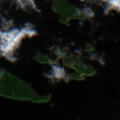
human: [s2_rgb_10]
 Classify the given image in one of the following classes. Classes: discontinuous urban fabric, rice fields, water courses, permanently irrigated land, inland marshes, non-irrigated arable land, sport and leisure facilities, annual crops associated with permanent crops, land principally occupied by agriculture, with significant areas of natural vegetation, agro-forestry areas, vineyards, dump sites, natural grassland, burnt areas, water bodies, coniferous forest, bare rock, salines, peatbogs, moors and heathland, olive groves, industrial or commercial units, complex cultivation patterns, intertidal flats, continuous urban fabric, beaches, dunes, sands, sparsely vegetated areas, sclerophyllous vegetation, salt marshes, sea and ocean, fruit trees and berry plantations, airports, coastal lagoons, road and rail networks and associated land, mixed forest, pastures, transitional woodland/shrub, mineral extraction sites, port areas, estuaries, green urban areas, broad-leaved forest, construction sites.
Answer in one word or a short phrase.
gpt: water bodies